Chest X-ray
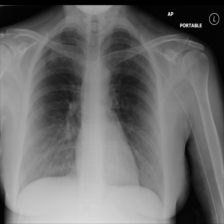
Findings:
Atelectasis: negative
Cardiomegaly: negative
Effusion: negative
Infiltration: negative
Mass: negative
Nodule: negative
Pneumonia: negative
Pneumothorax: negative
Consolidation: negative
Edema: negative
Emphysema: negative
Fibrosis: negative
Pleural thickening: negative
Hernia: negative